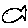
Label: fish